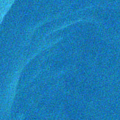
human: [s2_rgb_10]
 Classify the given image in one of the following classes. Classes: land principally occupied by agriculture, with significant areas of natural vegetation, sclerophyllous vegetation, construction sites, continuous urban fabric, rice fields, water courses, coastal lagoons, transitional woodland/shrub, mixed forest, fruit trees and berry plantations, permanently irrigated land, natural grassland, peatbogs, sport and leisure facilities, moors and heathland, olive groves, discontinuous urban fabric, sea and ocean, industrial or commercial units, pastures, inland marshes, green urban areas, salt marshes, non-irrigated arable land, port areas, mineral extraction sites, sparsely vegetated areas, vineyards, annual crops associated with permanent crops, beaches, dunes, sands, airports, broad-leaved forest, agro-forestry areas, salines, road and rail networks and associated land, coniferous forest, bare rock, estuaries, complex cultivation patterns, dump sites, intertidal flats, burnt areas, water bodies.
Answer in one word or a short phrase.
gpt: sea and ocean